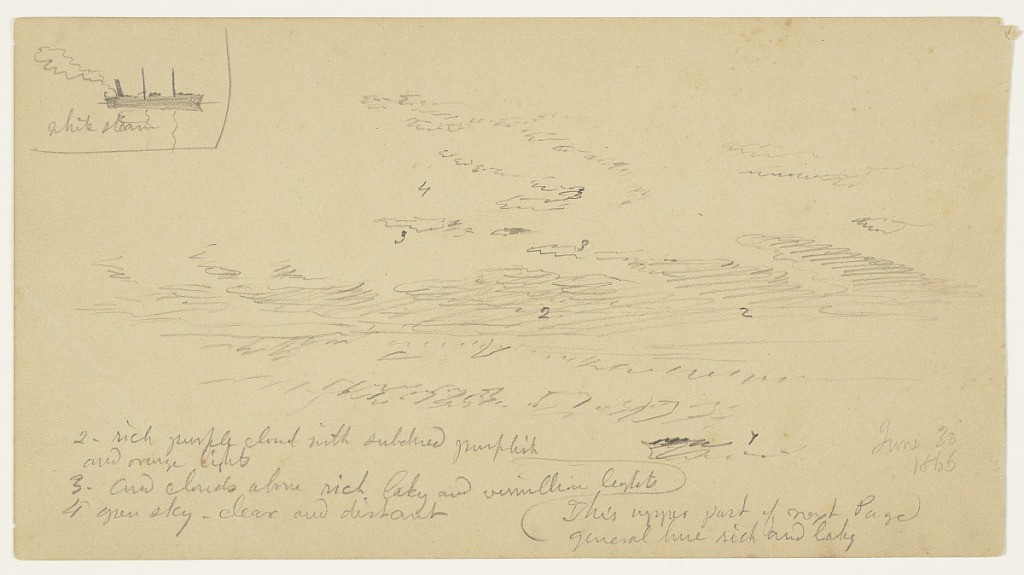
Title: Cloud and Boat Sketches, Hudson, New York
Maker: Frederic Edwin Church, American, 1826–1900
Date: June 30, 1866
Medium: Graphite on tan wove paper; verso: graphite
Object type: drawing
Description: Atmosphere sketch showing a loosely-rendered view of an illuminated cloud bank at sunset in or near Hudson, New York. The clouds are thicker at center and disperse as they climb into the sky. Isolated in a rectangular frame in the upper left corner, the silhouette of a double-masted steamboat--presumably traveling along the Hudson River--is shown in right profile.

Verso: Indistinct sketch showing several intersecting and overlapping lines whose converging rectangular and trapezoidal sections are shaded through cross hatching.